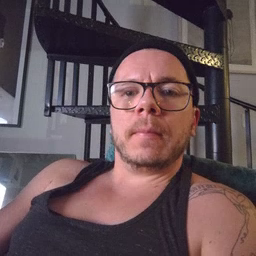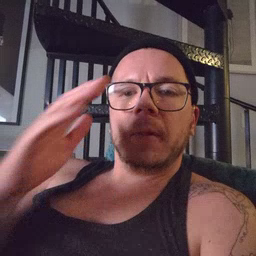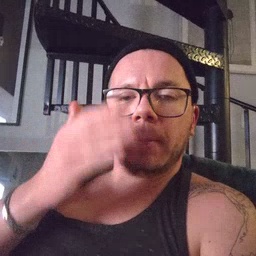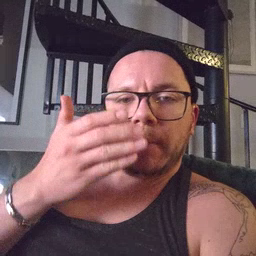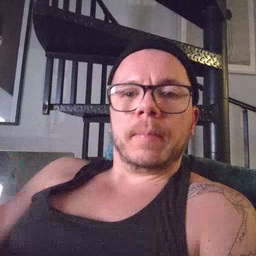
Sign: sleepy